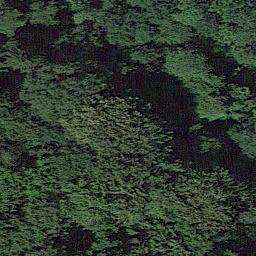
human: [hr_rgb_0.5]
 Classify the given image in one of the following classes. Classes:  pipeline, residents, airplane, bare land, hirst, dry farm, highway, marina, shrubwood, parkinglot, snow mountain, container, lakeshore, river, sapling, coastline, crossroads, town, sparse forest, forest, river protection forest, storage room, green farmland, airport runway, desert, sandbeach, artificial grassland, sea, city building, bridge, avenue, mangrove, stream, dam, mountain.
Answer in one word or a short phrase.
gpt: forest